Question: I have a with a 'RECORD' AND a 'TABLE' of the first type:
'''
TYPE ObjData IS RECORD (
Test date NOT NULL := DATE '0001-01-01',
Val decimal
);
TYPE ObjDataCollection IS TABLE
OF ObjData;
'''
I need to call a 'PROCEDURE' from the Package passing as param a 'ObjDataCollection' object, fetched from a DBTable:
'''
SELECT LogDate, TypeVal FROM UserLogs
'''
When I call the query, it returns dozens of records, but nothing is returned by this function I tried:
'''
CREATE FUNCTION TestData RETURN MyPackage.ObjDataCollection AS
res MyPackage.ObjDataCollection;
BEGIN
SELECT LogDate, TypeVal
BULK COLLECT INTO res
FROM UserLogs
ORDER BY LogDate;
RETURN res;
END TestData;
'''
This is Running window Log:
'''
Connecting to the database MYDB.
Process exited.
Disconnecting from the database MYDB.
'''
And this is the Output Variables window (it's empty):

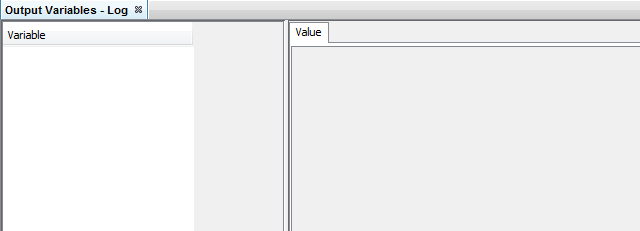
Answer: The '%ROWCOUNT' attribute of a cursor tells you how many rows have been fetched so far not how many rows could be fetched. So checking the '%ROWCOUNT' before fetching data is a mistake. That will always return 0.
In this case, your 'IF' statement is unnecessary. I also wouldn't bother to define a cursor variable either, just
'''
CREATE FUNCTION TestData
RETURN MyPackage.ObjDataCollection
AS
res MyPackage.ObjDataCollection;
BEGIN
SELECT LogDate, TypeVal
BULK COLLECT INTO res
FROM UserLogs
ORDER BY LogDate;
RETURN res;
END;
'''